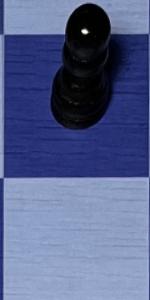
Label: Empty